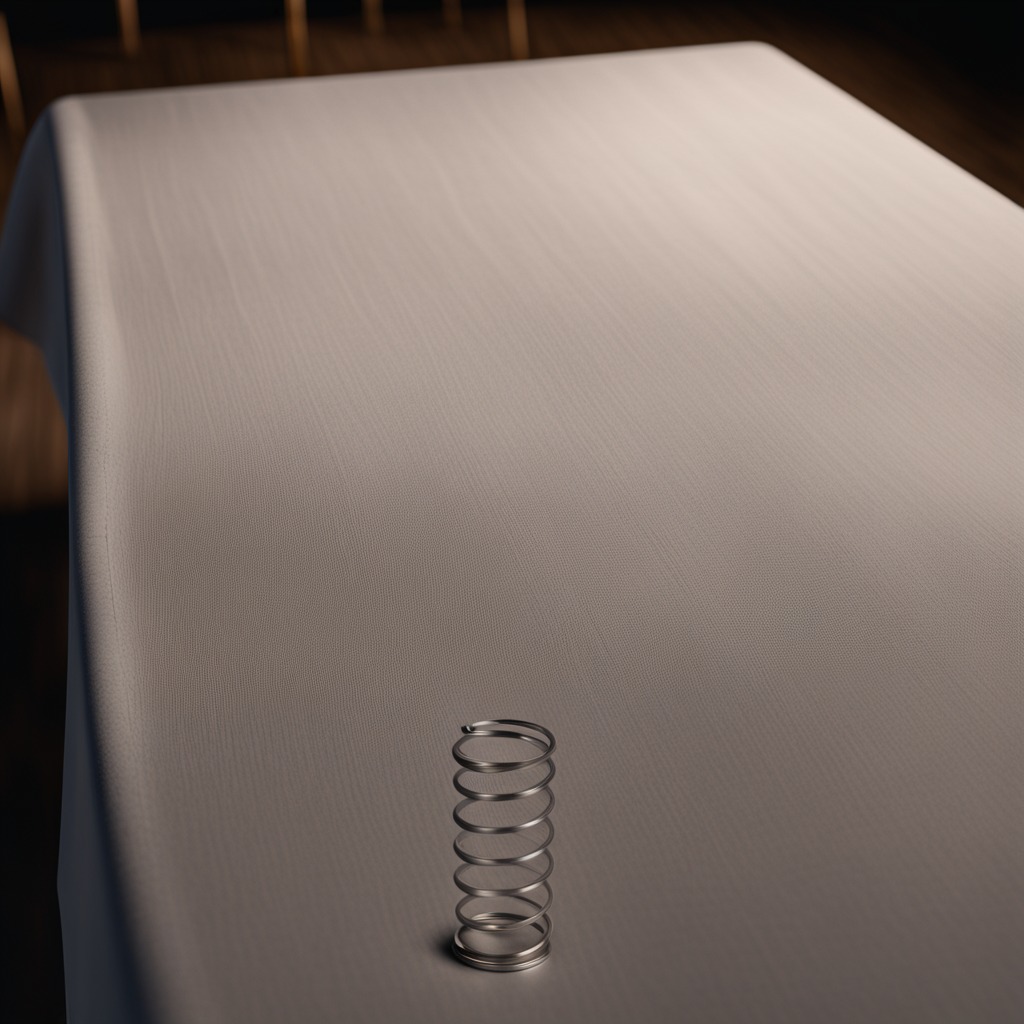
A coiled metal spring is lying on a clean wooden table inside a workshop at night.